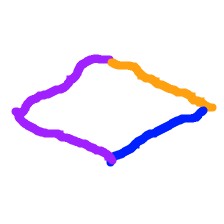
Shape: rhombus